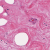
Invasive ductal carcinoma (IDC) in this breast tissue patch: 0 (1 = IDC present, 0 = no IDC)